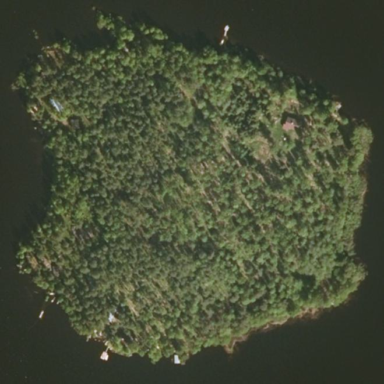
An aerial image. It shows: Island.